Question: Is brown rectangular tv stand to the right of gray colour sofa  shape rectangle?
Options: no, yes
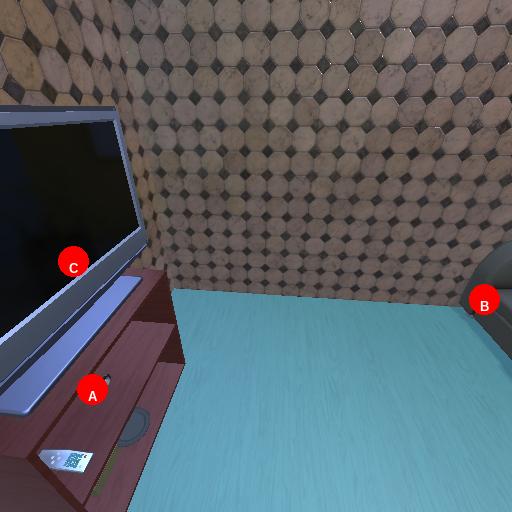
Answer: no